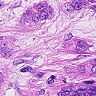
Metastatic tissue present: yes